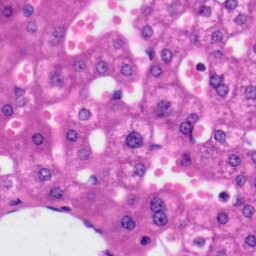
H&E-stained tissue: Liver